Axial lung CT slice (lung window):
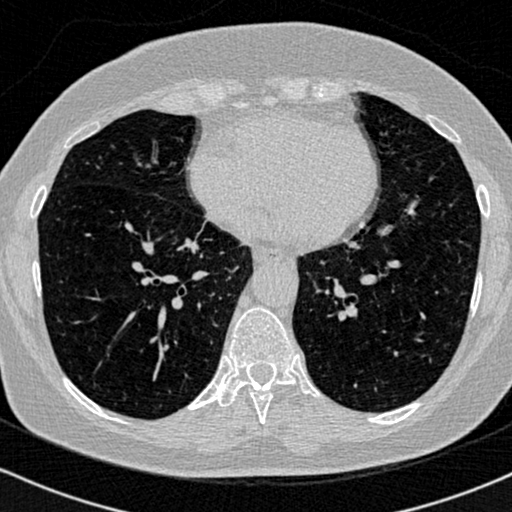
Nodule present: no